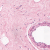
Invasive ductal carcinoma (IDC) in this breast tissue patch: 0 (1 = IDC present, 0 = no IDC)